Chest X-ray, PA view. Patient: 33 years old, sex M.
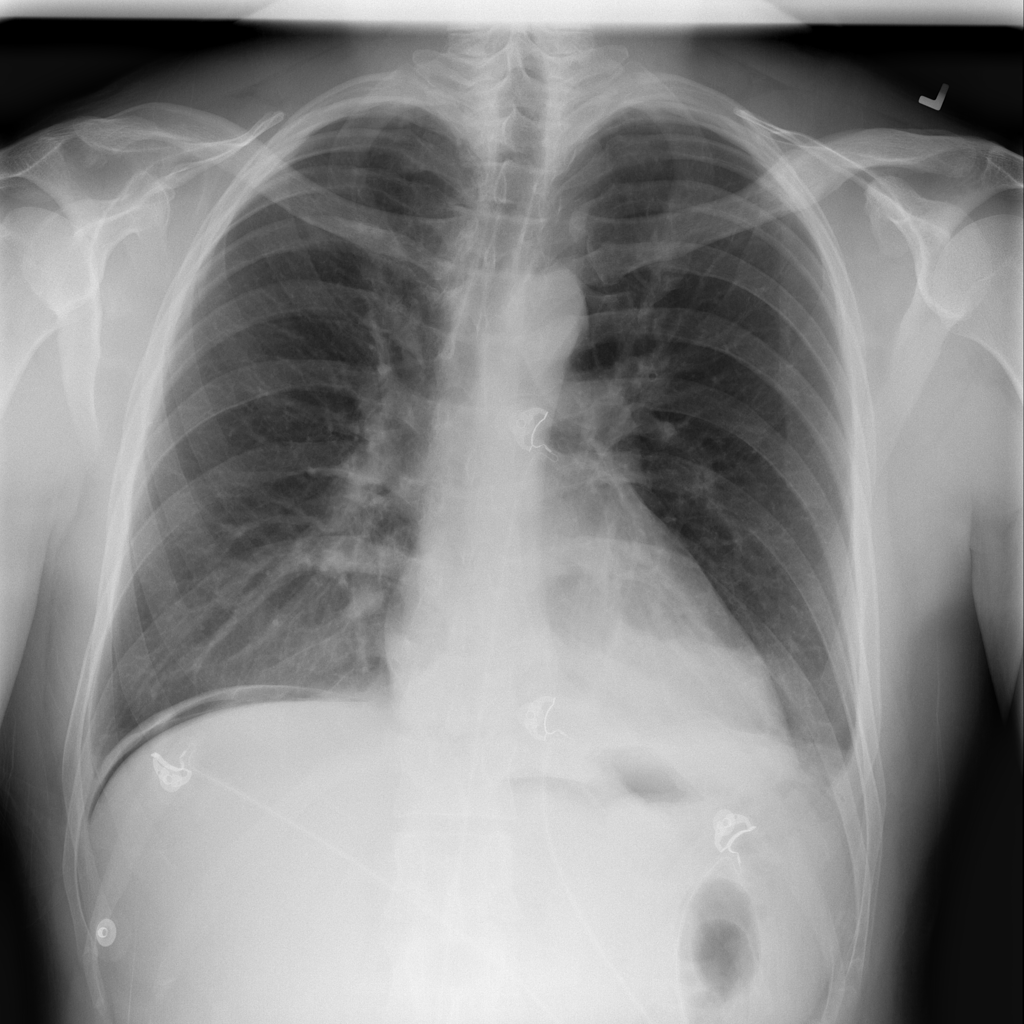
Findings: Effusion